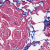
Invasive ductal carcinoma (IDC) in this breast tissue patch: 0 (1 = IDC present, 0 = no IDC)